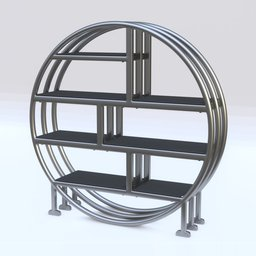
Label: furniture